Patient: sex M, age 60
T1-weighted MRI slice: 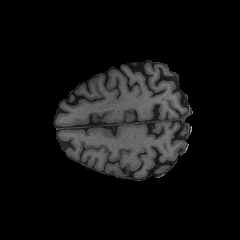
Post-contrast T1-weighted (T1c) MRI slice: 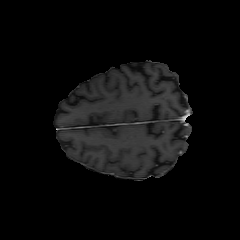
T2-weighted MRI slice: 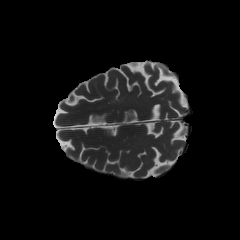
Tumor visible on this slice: no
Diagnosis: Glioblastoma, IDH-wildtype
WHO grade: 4